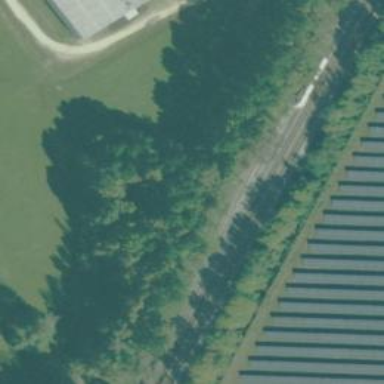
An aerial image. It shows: Railway track.